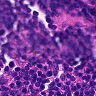
Metastatic tissue present: no